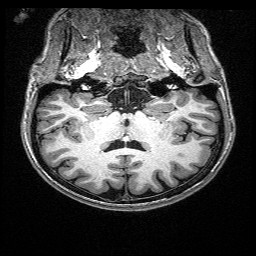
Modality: T1w
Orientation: sagittal
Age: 24
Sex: female
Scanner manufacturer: siemens
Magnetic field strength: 3 T
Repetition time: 2.4 s
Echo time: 0.03 s